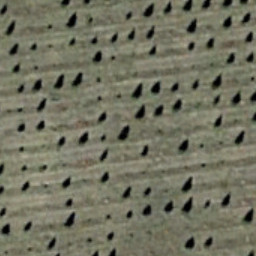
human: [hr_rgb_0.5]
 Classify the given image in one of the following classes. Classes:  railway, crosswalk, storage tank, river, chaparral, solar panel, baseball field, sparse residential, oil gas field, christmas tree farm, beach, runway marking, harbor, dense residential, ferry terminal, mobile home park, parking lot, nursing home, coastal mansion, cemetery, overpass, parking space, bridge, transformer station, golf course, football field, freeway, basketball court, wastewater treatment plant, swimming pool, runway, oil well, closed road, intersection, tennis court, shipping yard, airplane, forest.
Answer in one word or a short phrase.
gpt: christmas tree farm